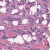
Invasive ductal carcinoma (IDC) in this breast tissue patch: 1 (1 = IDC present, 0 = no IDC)